【题型】解答题　【知识点】平面几何　【难度】easy
如图，三角形 $ABC$ 内的线段 $BD$、$CE$ 相交于点 $O$，$OB=OD$，$OC=2OE$，设 $\triangle BOE$、$\triangle BOC$、$\triangle COD$和四边形AEOD的面积分别为 $S_1$、$S_2$、$S_3$、$S_4$。

(1) 已知 $S_1 : S_3$ 的值；

(2) 如果 $S_2 = 2$，求 $S_4$ 的值。
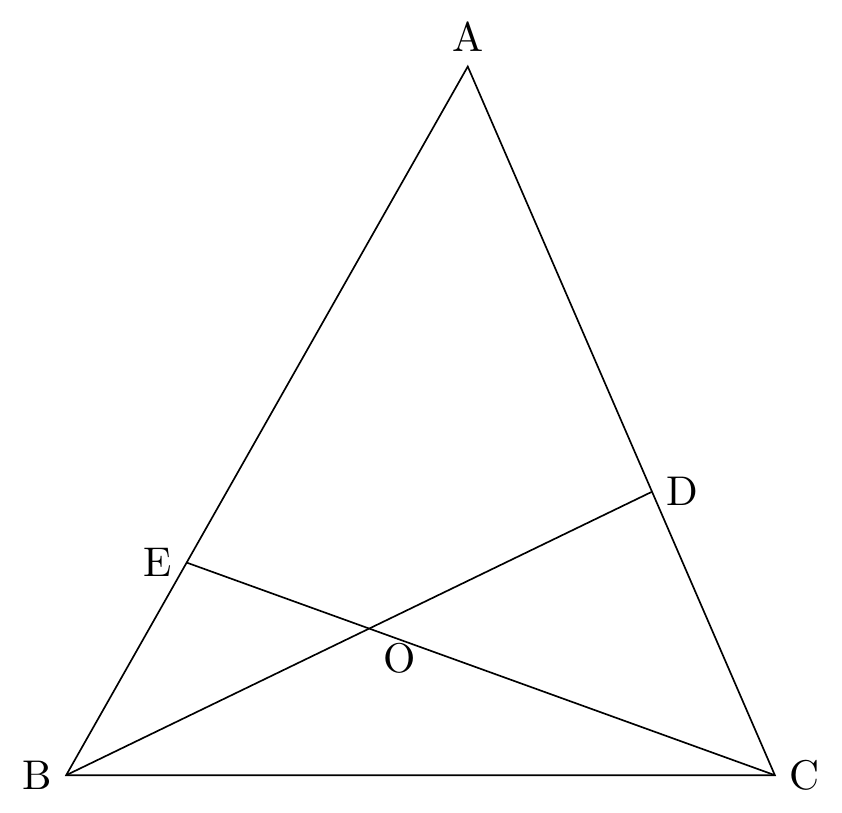
【解答】
（1）根据高相等的三角形的面积之比等于底边之比，

$\because OB = OD$，

$\therefore S_2 = S_3$，

$\because OC = 2OE$，

$\therefore S_2 = 2S_1$，

$\therefore S_1 : S_3 = 1:2$。

（2）$\because S_2 = 2$，

$\therefore S_1 = 1$，$S_3 = 2$。

连接 $OA$，设 $S_{\triangle AOE} = x$，则 $S_{\triangle AOD} = S_{\triangle AOB} = x + 1$，

$\because S_{\triangle AOC} = 2S_{\triangle AOE}$，

$\therefore x + 1 + 2 = 2x$，

解得 $x = 3$，

$\therefore x + 1 = 4$，

$\therefore S_4 = 3 + 4 = 7$。
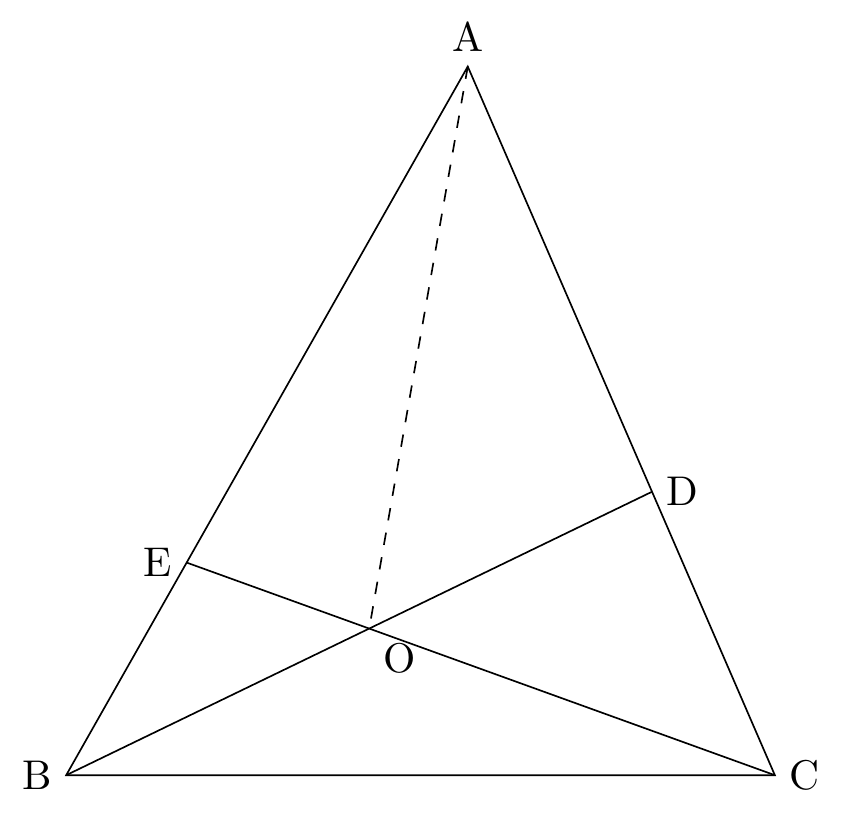